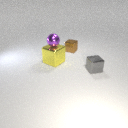
small brown metal cube behind small gray metal cube